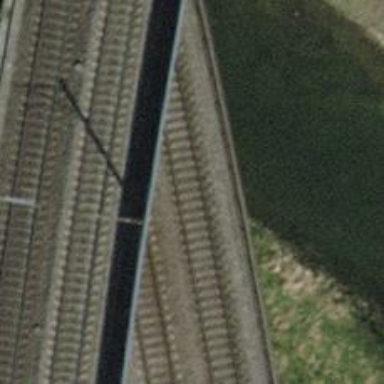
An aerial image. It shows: Railway bridge with electrified contact line. There is one track on the bridge.